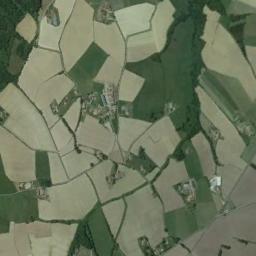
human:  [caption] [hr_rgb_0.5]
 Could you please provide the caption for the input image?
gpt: Some rectangular farmlands of different colors and sizes are on the ground and some houses are surrounded by these farmlands .

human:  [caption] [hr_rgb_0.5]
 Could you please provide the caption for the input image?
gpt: There are many rectangular farmlands of different sizes .

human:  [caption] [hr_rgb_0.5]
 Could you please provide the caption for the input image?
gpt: There are some deep green and light green rectangular farmland .

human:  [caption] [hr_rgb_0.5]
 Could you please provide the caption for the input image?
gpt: Many pieces of rectangular farmland of various sizes mixed with dark green, light green, and tan mixed rectangles, With buildings around .

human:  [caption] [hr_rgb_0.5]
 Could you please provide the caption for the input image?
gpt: There are many yellow rectangular farmlands of different size .